Question: I'm using ffmpeg library to stream RTSP from an IP camera in the local network. The streaming is working fine with the code.
The only problem is that the stream seems to stop after some time. On further debugging I found out that I'm receiving an "End of file" and thats why the loop is breaking.
'''
while(!playerShouldStop)// && (av_read_frame(pFormatCtx, &pkt1)>=0))
{
int ret = av_read_frame(pFormatCtx, &pkt1);
NSLog(@"av read frame returned = %s",av_err2str(ret));
if(ret >= 0)
{
// process video
}
else
break;
}
'''
Logs says
> av read frame returned = End of file
I downloaded Wireshark to check what RTSP packets I'm getting but no help there.

of all is it normal to receive EOF in a live stream (which is not supposed to end).
, calling 'av_read_frame()' again and again is not helping either, but when I restart the entire method ( right from 'avformat_open_input' ) then it works. Just that the streaming isn't smooth and comes to a pause every now and then.
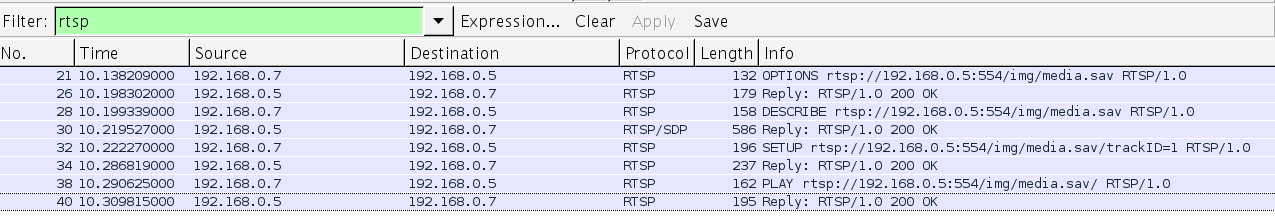
Answer: Ok...it seems to be working without EOF when i open the stream with AVDictionary options.
'''
AVDictionary *opts = 0;
int ret = av_dict_set(&opts, "rtsp_transport", "tcp", 0);
// Open video file and read header information into pFormatCtx
if (avformat_open_input(&pFormatCtx, filename, NULL, &opts) != 0)
{
NSLog(@"Error opening video file.");
return;
}
av_dict_free(&opts);
'''
Still, any proper explanation to this would be helpful.